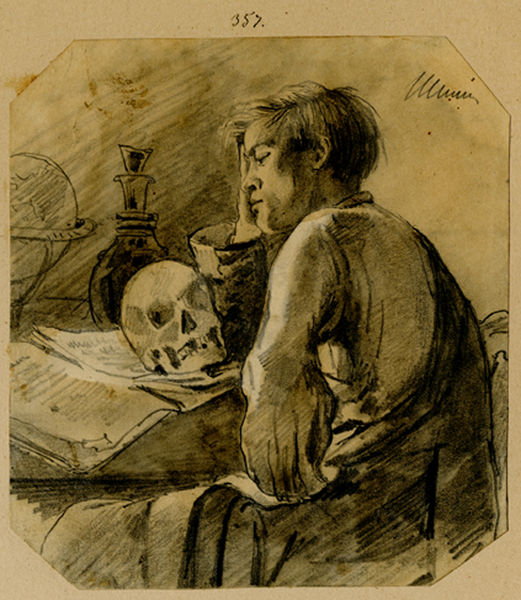
Titel: A Youth Contemplates a Skull, A Youth Contemplates a Skull
Künstler: Ivan Shishkin
Standort: Amherst (Massachusetts, USA)
Institution: Mead Art Museum, Amherst College
Schlagwörter: hands, white, arm, black, dark, hair, nose, sitting, wall, print, vase, hand, man, ear, death, boy, eyes, drawing, paper, shadow, mouth, line, sketch, books, desk, writing, papers, reading, urn, person, arms, clothes, ink, notes, back, study, thinking, pencil, lines, bottle, book, candle, wash, charcoal, paint, globe, skull, scholar, earth, melancholy, contemplating, tired, contemplative, alchemy, science, flask, teeth, student, pondering, document, frustrated, ilustration, 357, memento mori, arms\, octogonal, portion